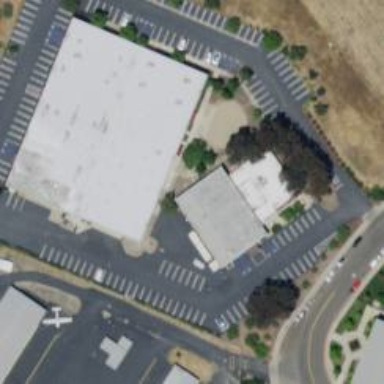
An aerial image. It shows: Building that houses fitness center.